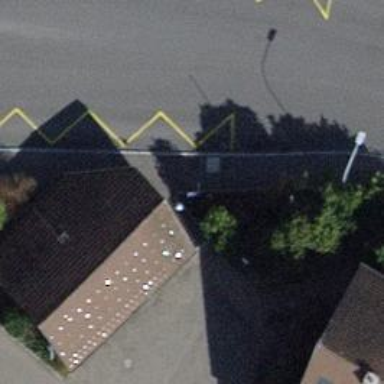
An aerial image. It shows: Bus stop with platform for public transport.